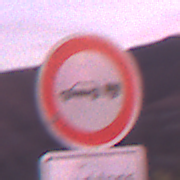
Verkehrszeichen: VerbotPersonenkraftwagenMitAnhaenger
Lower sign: ZeitangabenMitBeschraenkungAufWochentage1
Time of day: Dawn
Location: Outdoor (Nature)
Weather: PartlyCloudy
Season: NotSpecified
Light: Natural